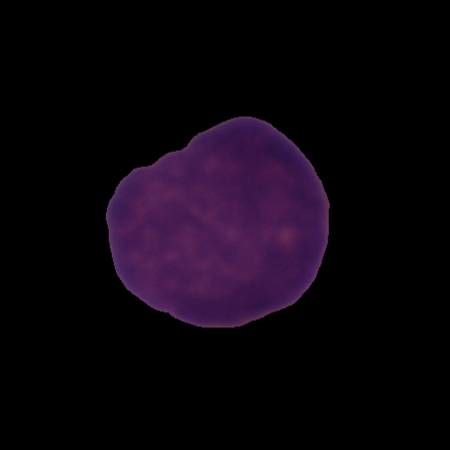
Label: healthy